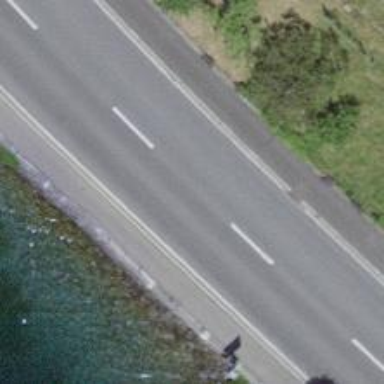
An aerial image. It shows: Secondary road with asphalt surface.